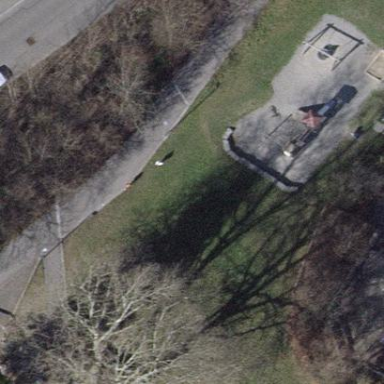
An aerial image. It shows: Playground area for leisure land.